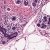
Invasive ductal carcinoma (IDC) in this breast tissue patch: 0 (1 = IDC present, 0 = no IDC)